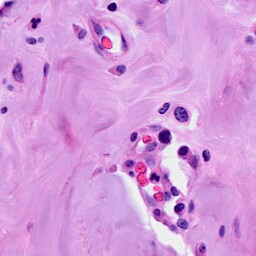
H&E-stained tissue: Breast